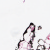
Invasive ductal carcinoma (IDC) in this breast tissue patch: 0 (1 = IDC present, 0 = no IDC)